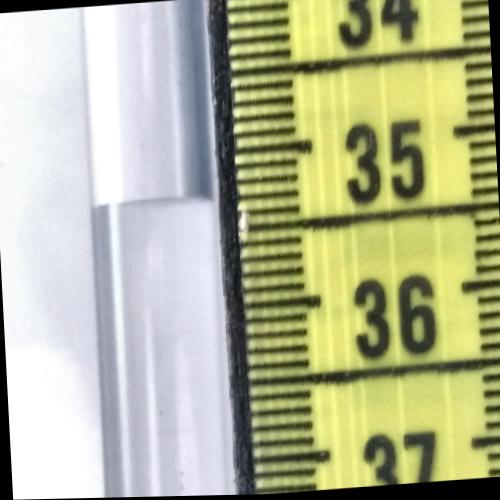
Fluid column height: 35.3 cm